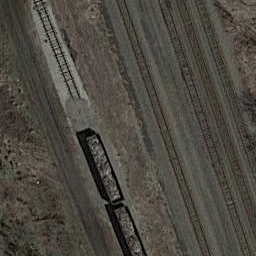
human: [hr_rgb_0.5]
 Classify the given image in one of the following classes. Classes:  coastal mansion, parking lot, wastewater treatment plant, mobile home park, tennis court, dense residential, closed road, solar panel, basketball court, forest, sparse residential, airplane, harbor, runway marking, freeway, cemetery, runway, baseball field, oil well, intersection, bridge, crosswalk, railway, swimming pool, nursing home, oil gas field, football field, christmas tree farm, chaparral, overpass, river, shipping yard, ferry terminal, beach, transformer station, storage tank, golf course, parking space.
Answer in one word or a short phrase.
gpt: railway